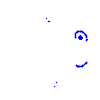
Particle: pion